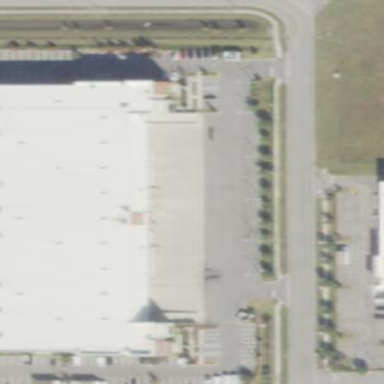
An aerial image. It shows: Warehouse.